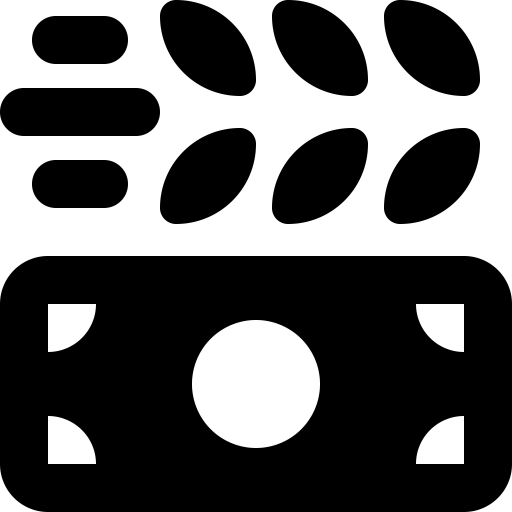
Tags: icon, FontAwesome, fa-icon, solid, money, bill, wheat